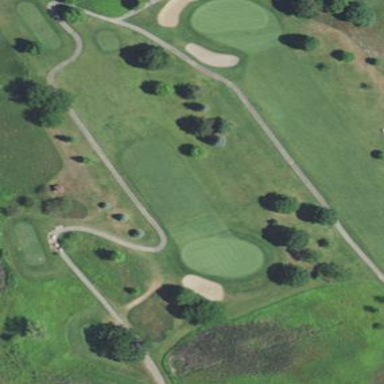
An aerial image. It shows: Golf fairway in the image.